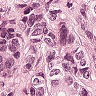
Metastatic tissue present: yes